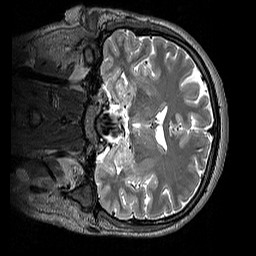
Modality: T2w
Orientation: coronal
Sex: male
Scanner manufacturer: siemens
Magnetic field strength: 3 T
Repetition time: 3.2 s
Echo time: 0.409 s